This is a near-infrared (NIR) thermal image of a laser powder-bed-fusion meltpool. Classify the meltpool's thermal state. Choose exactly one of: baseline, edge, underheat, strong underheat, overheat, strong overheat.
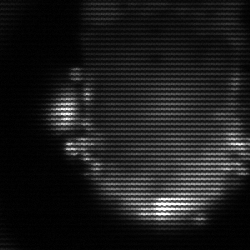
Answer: baseline